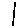
Label: line